Interaction volume radius: 5 \u00c5
Interaction volume height: 10 \u00c5
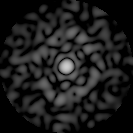
Disorder parameter: 0.8008